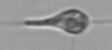
Label: Euglena